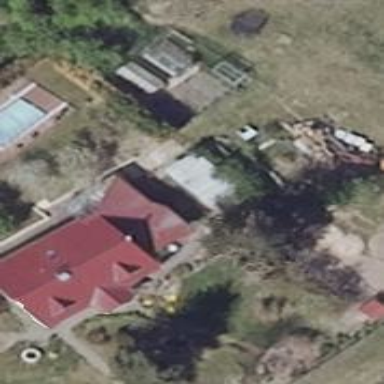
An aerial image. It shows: Detached building.